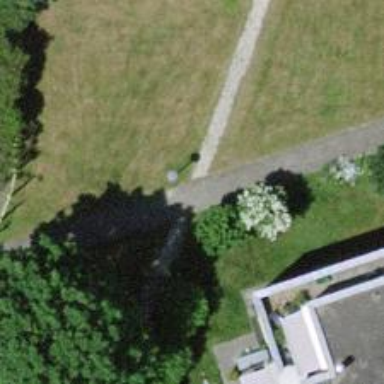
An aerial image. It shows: Footway with fine gravel surface.